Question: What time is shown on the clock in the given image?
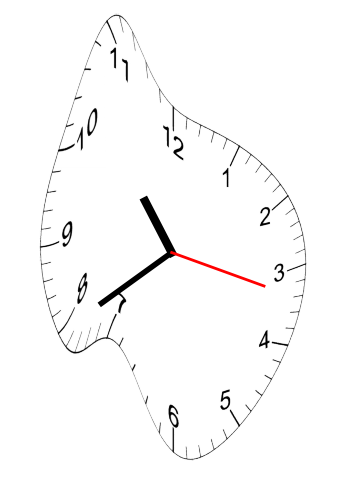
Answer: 10:39:17